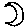
Label: moon